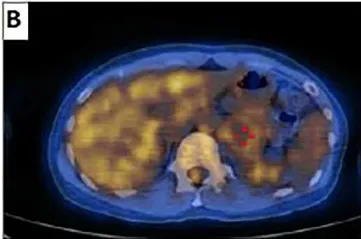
Imaging and pathological examination of the adrenal tumor. (B) FDG-PET of the left adrenal gland (early SUVmax, 3.56; delayed SUVmax, 3.25).
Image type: radiology (pet)